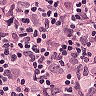
Metastatic tissue present: yes